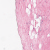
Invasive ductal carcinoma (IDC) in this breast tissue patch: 0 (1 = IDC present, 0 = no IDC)